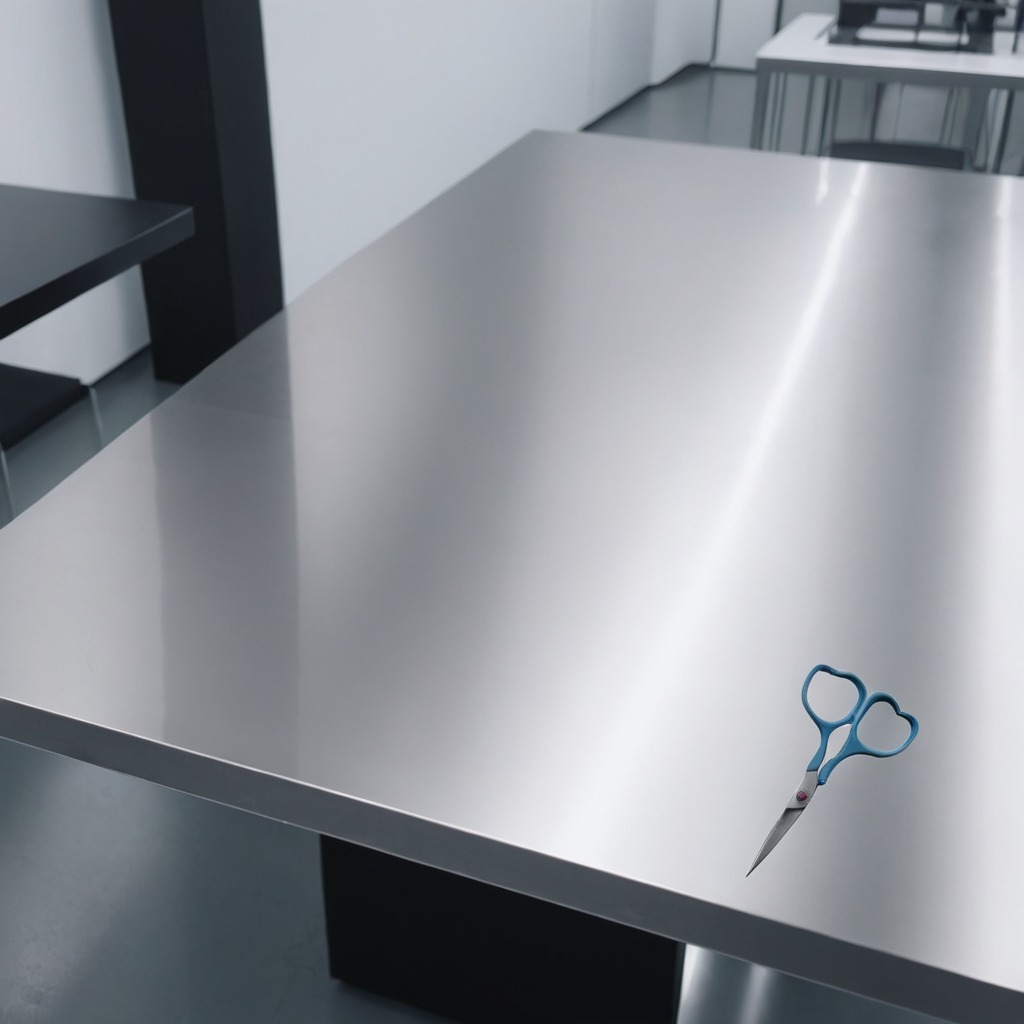
A scissor is lying on the stainless steel table in a high-end prototyping lab.